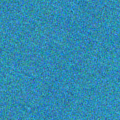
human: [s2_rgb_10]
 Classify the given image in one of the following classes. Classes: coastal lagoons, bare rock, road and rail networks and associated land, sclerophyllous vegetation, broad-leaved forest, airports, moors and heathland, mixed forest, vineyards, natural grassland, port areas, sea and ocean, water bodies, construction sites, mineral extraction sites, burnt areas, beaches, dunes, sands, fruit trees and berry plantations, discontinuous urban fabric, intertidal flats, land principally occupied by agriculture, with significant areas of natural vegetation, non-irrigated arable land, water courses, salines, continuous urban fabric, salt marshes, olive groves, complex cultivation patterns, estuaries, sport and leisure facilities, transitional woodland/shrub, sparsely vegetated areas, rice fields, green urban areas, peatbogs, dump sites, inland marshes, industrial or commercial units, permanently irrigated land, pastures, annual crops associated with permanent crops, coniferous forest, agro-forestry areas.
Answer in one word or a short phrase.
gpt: sea and ocean